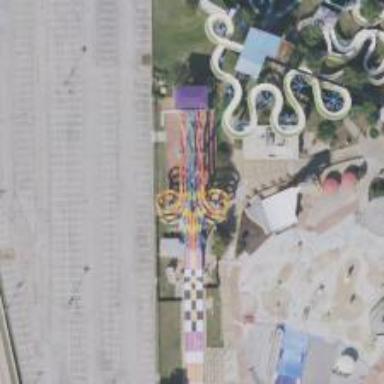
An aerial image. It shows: Water slide attraction.